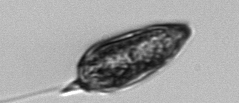
Label: Prorocentrum_micans